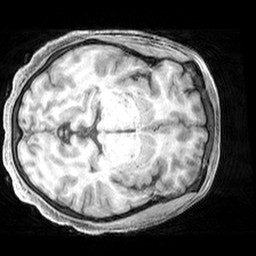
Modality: T1w
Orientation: axial
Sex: female
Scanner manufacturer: siemens
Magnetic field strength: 3 T
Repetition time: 2.3 s
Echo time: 0.00226 s